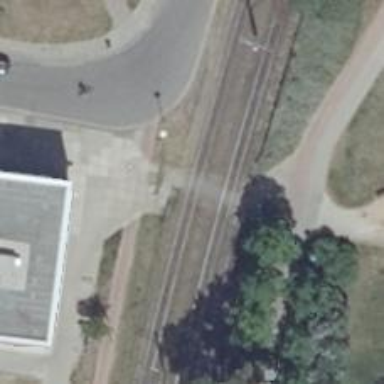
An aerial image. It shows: Railway crossing.